Question: I noticed a weird behavior in my Swift project and reproduced it on a empty SpriteKit Project that way:
'''
class GameScene: SKScene {
override func didMoveToView(view: SKView) {
let sprite = SKSpriteNode(imageNamed:"Spaceship")
self.addChild(sprite)
//sprite.removeFromParent()
let sprite2 = SKSpriteNode(imageNamed:"Spaceship")
self.addChild(sprite2)
sprite2.removeFromParent()
}
}
'''
It crash before the app start and all I can see is this :

My config is xCode6-Beta6, iPad Mini Retina with iOS8-Beta5 and OSX 10.9.4.
I also reproduced the bug in the simulators; with xCode6-Beta5; and moving the code in 'touchesBegan' method
Uncommenting the line 'sprite.removeFromParent()' make the bug disappear.
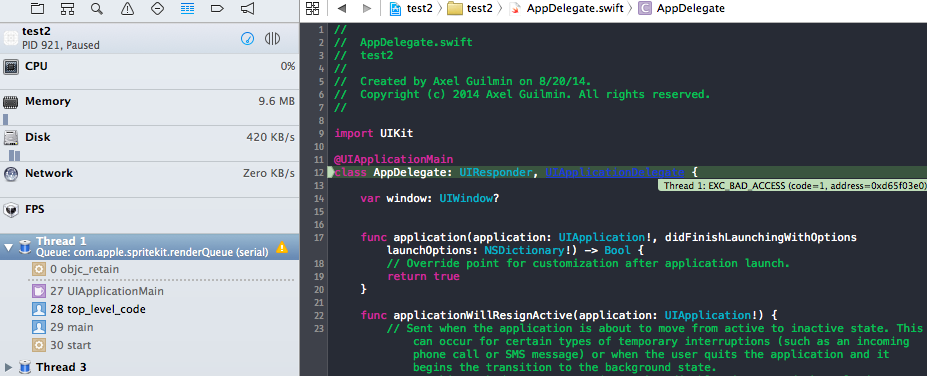
Answer: this bug has been corrected since iOS 8.1, be sure to update AND make your app unavailable for iOS 8.0 and prior.
I found out what happens... and it should be some Apple employe which did a mistake. Explainations :
'''
let sprite = SKSpriteNode(imageNamed:"Spaceship")
self.addChild(sprite)
let sprite2 = SKSpriteNode(imageNamed:"Spaceship")
self.addChild(sprite2)
sprite2.removeFromParent()
println( sprite == sprite2 ) // Returns "true"
// Then crash
'''
And if you do it :
'''
let sprite = SKSpriteNode(imageNamed:"Spaceship")
sprite.name = "1"
self.addChild(sprite)
let sprite2 = SKSpriteNode(imageNamed:"Spaceship")
sprite2.name = "2"
self.addChild(sprite2)
sprite2.removeFromParent()
println( sprite == sprite2 ) // Returns "false"
// Then all is right, no crash
'''
I think very simply when you call '.removeFromParent()' Apple's code check for equality in code with '==' like they would do in . But since it's you should do '===' to check for rather than '==', so a dumb mistake.
Congratz you found a bug in SpriteKit Code, <URL> :D